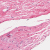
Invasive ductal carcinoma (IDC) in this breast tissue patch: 0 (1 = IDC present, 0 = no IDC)